Chest X-ray:
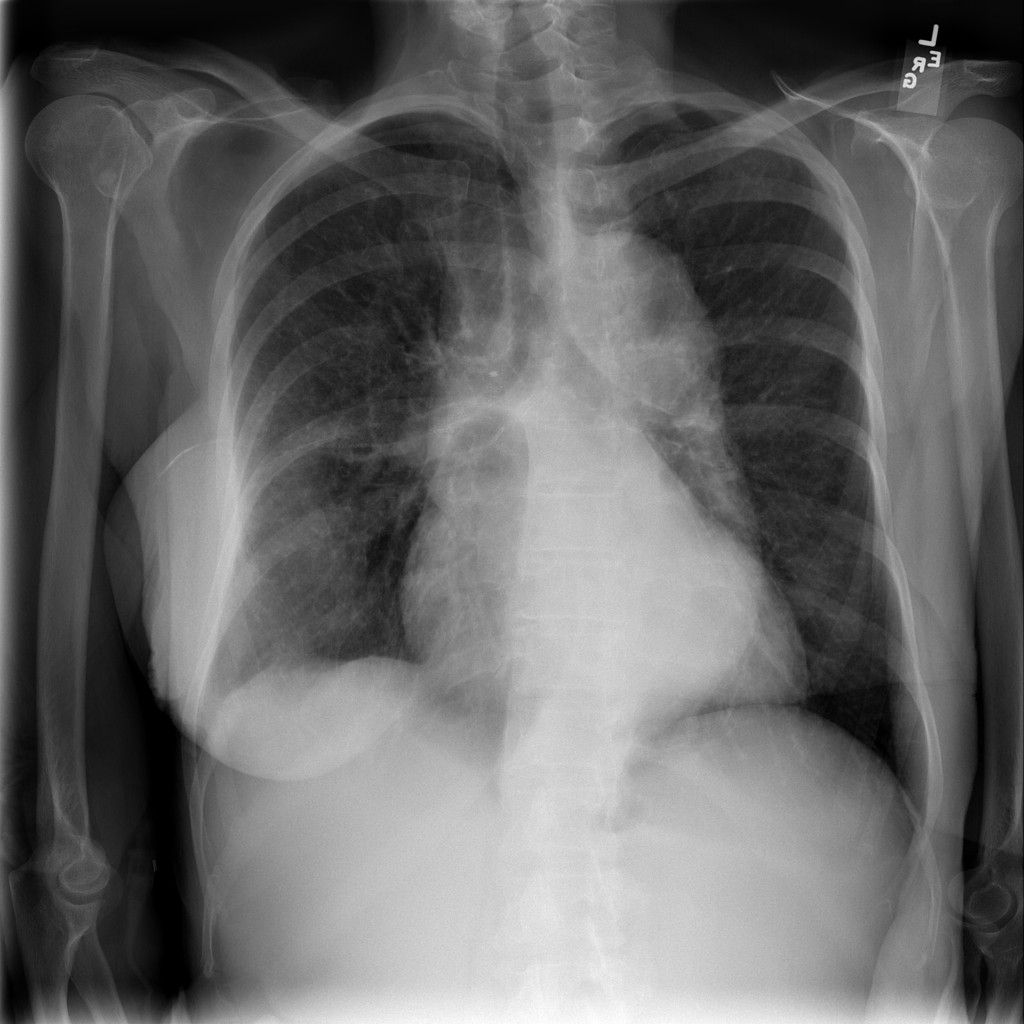
Findings: Pleural Thickening, Cardiomegaly
No abnormal finding: no